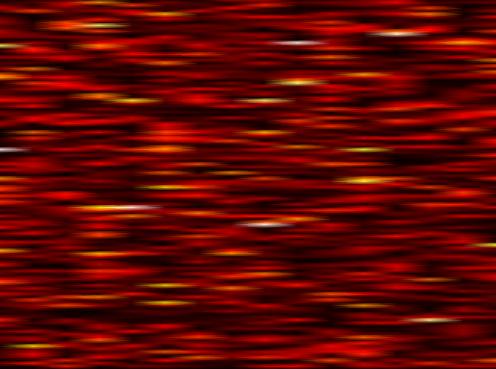
Label: FBMC